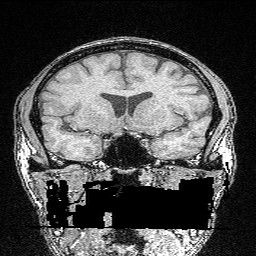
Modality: FLASH
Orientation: sagittal
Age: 30
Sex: male